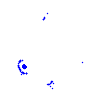
Particle: electron